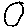
Label: circle